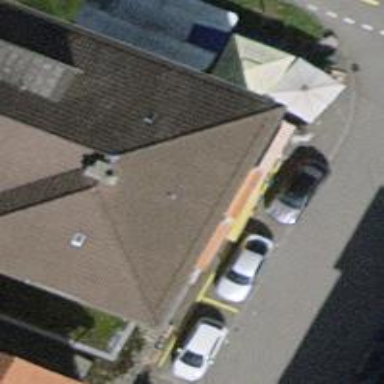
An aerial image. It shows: Supermarket.